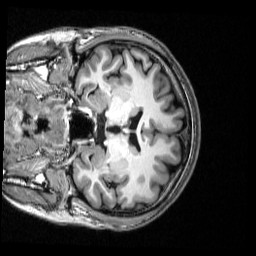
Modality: T1w
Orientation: coronal
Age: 24
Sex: female
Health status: healthy
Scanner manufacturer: siemens
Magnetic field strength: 3 T
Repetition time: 2.53 s
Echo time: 0.00339 s